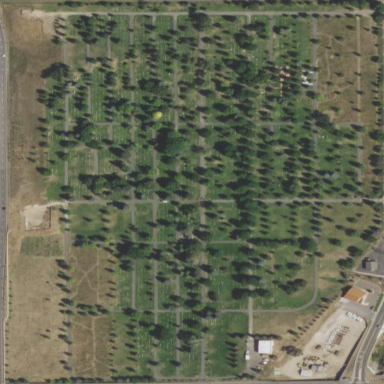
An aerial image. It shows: Cemetery.